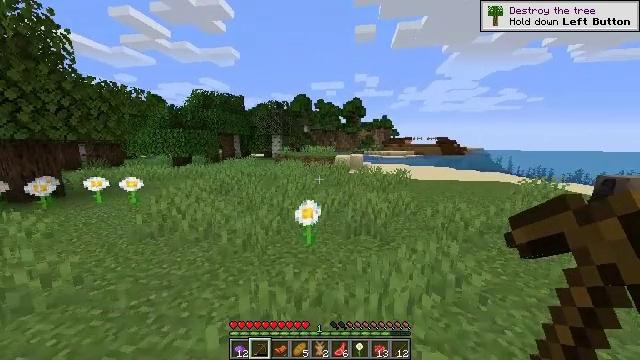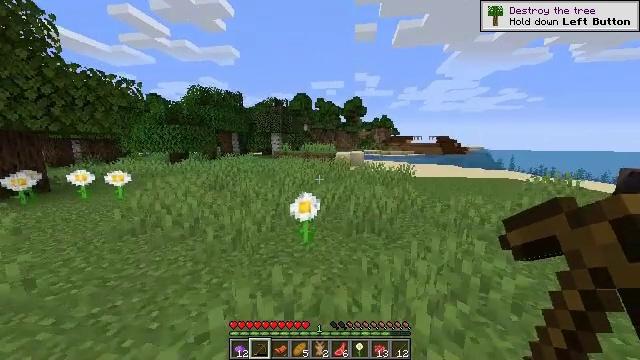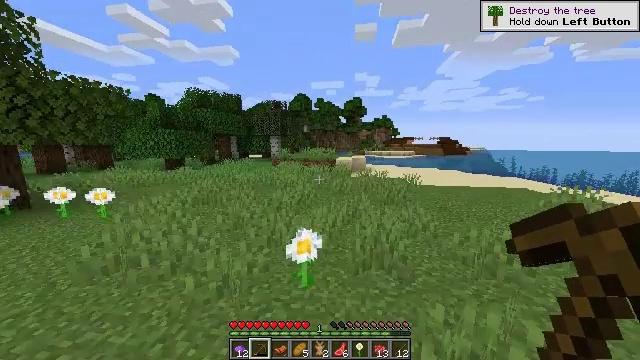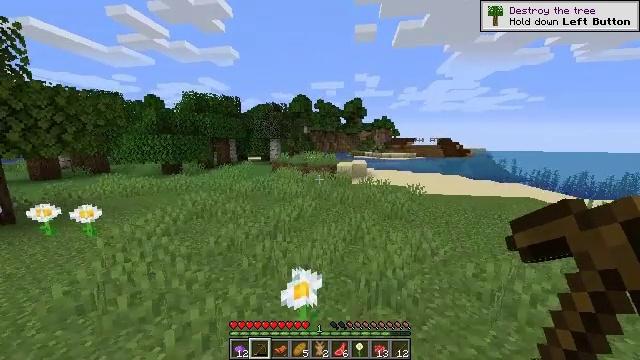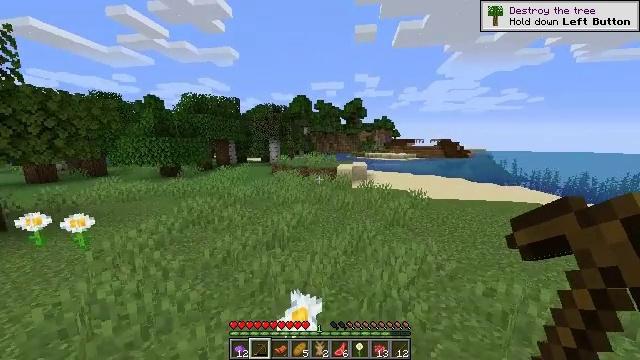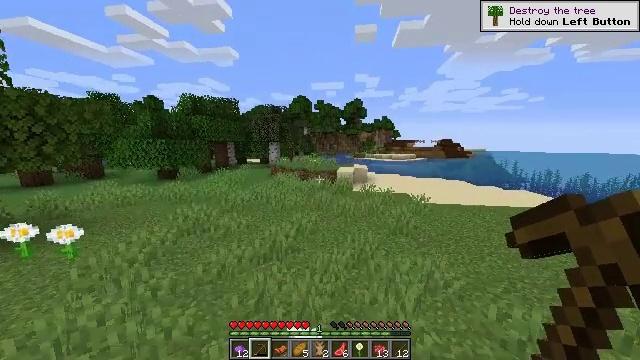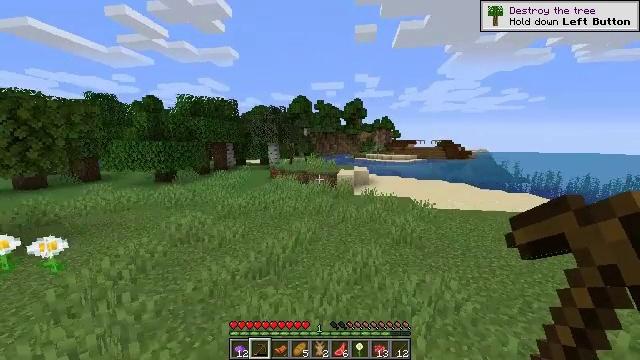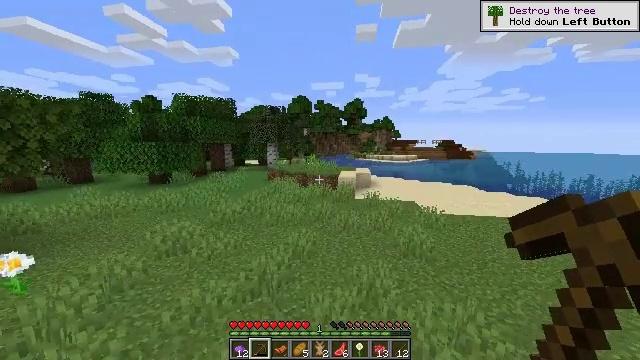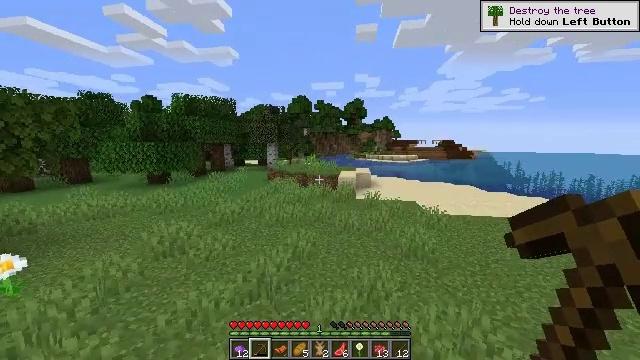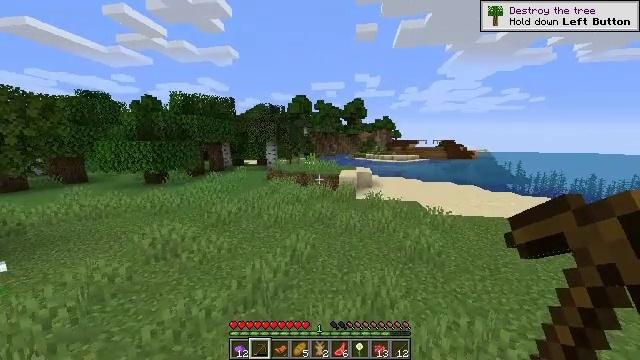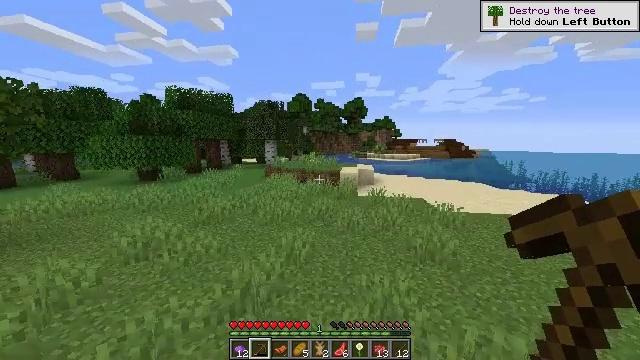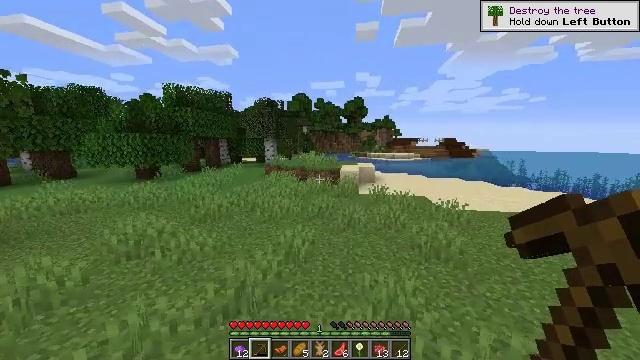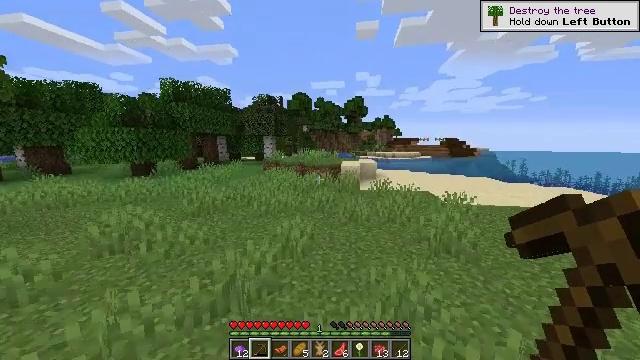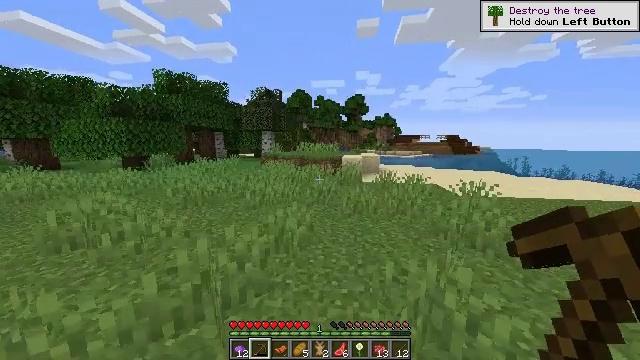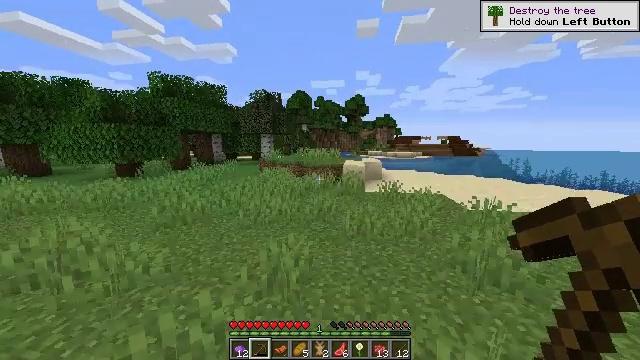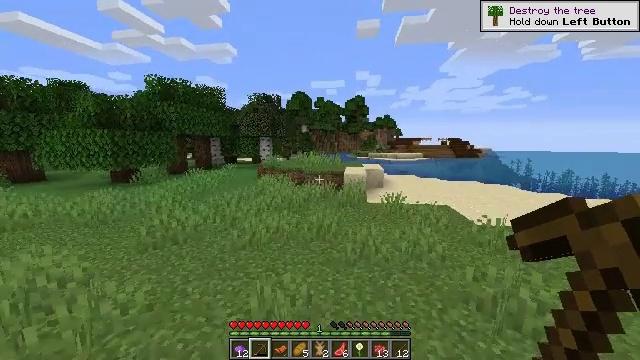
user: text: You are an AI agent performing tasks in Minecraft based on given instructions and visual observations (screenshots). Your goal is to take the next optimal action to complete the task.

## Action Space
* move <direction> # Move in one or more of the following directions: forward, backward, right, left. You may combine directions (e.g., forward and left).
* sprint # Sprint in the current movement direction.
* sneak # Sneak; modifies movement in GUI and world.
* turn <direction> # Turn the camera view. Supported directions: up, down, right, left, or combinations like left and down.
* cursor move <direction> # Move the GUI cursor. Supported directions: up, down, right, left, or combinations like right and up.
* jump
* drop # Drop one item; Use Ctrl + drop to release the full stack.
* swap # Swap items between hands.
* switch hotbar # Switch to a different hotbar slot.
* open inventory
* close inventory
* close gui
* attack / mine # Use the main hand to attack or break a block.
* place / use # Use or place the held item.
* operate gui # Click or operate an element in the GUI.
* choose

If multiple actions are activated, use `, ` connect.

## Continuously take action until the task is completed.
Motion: motion action
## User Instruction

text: Break the sugar cane.
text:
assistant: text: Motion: move forward, jump
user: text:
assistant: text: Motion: move forward, jump
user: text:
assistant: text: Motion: move forward, jump
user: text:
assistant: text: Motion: move forward, jump
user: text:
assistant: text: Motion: move forward, jump
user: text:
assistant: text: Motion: move forward, jump
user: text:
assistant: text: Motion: move forward, jump
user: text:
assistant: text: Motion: move forward, jump
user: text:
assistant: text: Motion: move forward, jump
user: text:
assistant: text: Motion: move forward, jump
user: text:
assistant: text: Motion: move forward, jump
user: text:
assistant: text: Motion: move forward, jump
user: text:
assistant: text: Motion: move forward, jump
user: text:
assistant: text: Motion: move forward, jump
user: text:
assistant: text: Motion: move forward, jump
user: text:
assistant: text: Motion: move forward, jump
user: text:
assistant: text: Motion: move forward, jump
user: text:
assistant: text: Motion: move forward, jump
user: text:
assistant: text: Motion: move forward, jump
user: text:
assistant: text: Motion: move forward, jump
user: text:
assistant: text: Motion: move forward, jump
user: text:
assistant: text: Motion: move forward, jump
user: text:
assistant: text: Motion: move forward, jump
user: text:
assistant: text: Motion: move forward, jump
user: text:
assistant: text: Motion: move forward, jump
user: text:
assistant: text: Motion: move forward, jump
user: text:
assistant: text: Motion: move forward
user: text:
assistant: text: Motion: move forward
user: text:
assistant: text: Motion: move forward
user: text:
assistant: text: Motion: move forward